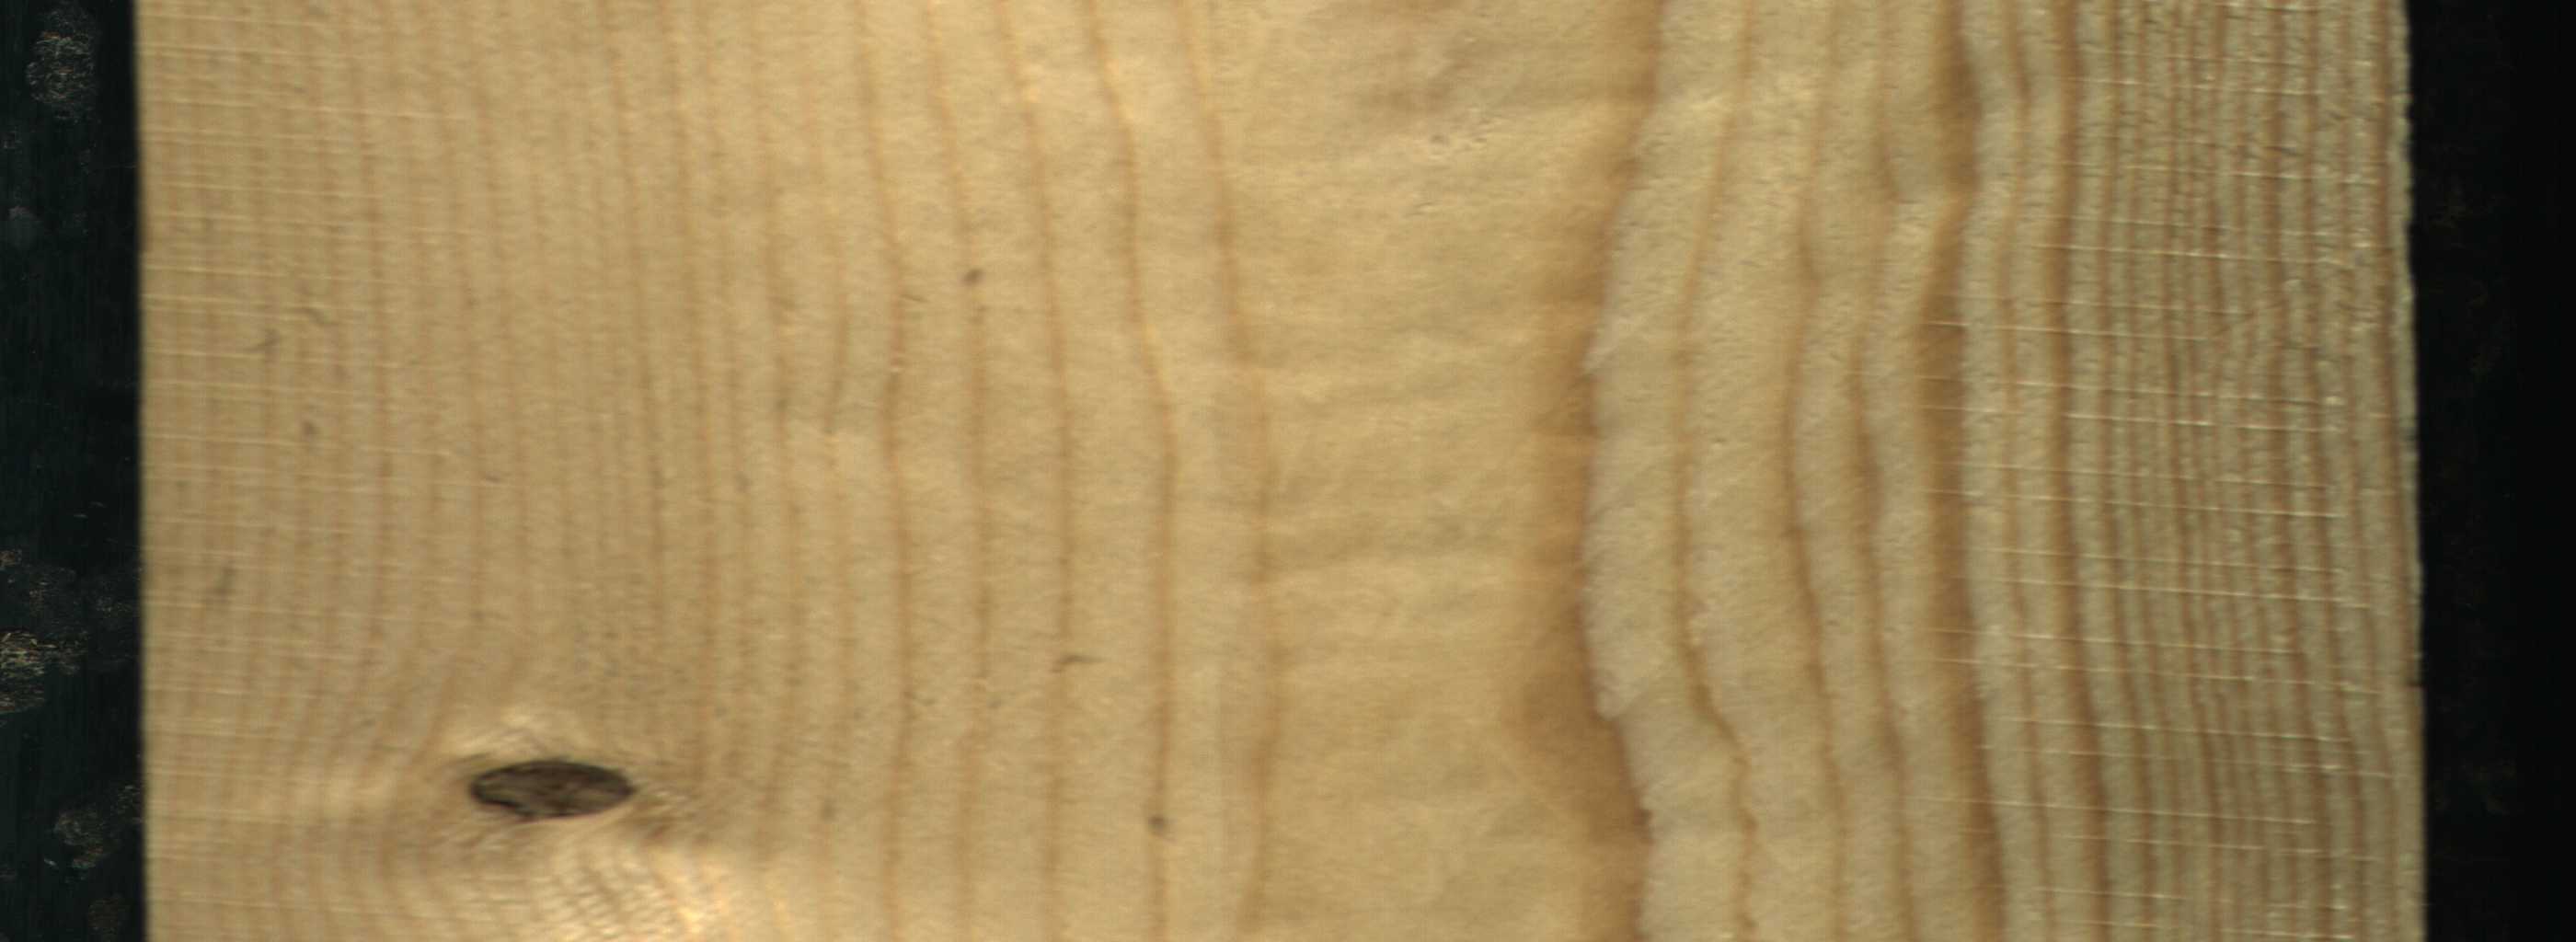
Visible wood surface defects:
Dead_Knot